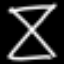
Label: hourglass